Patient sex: M
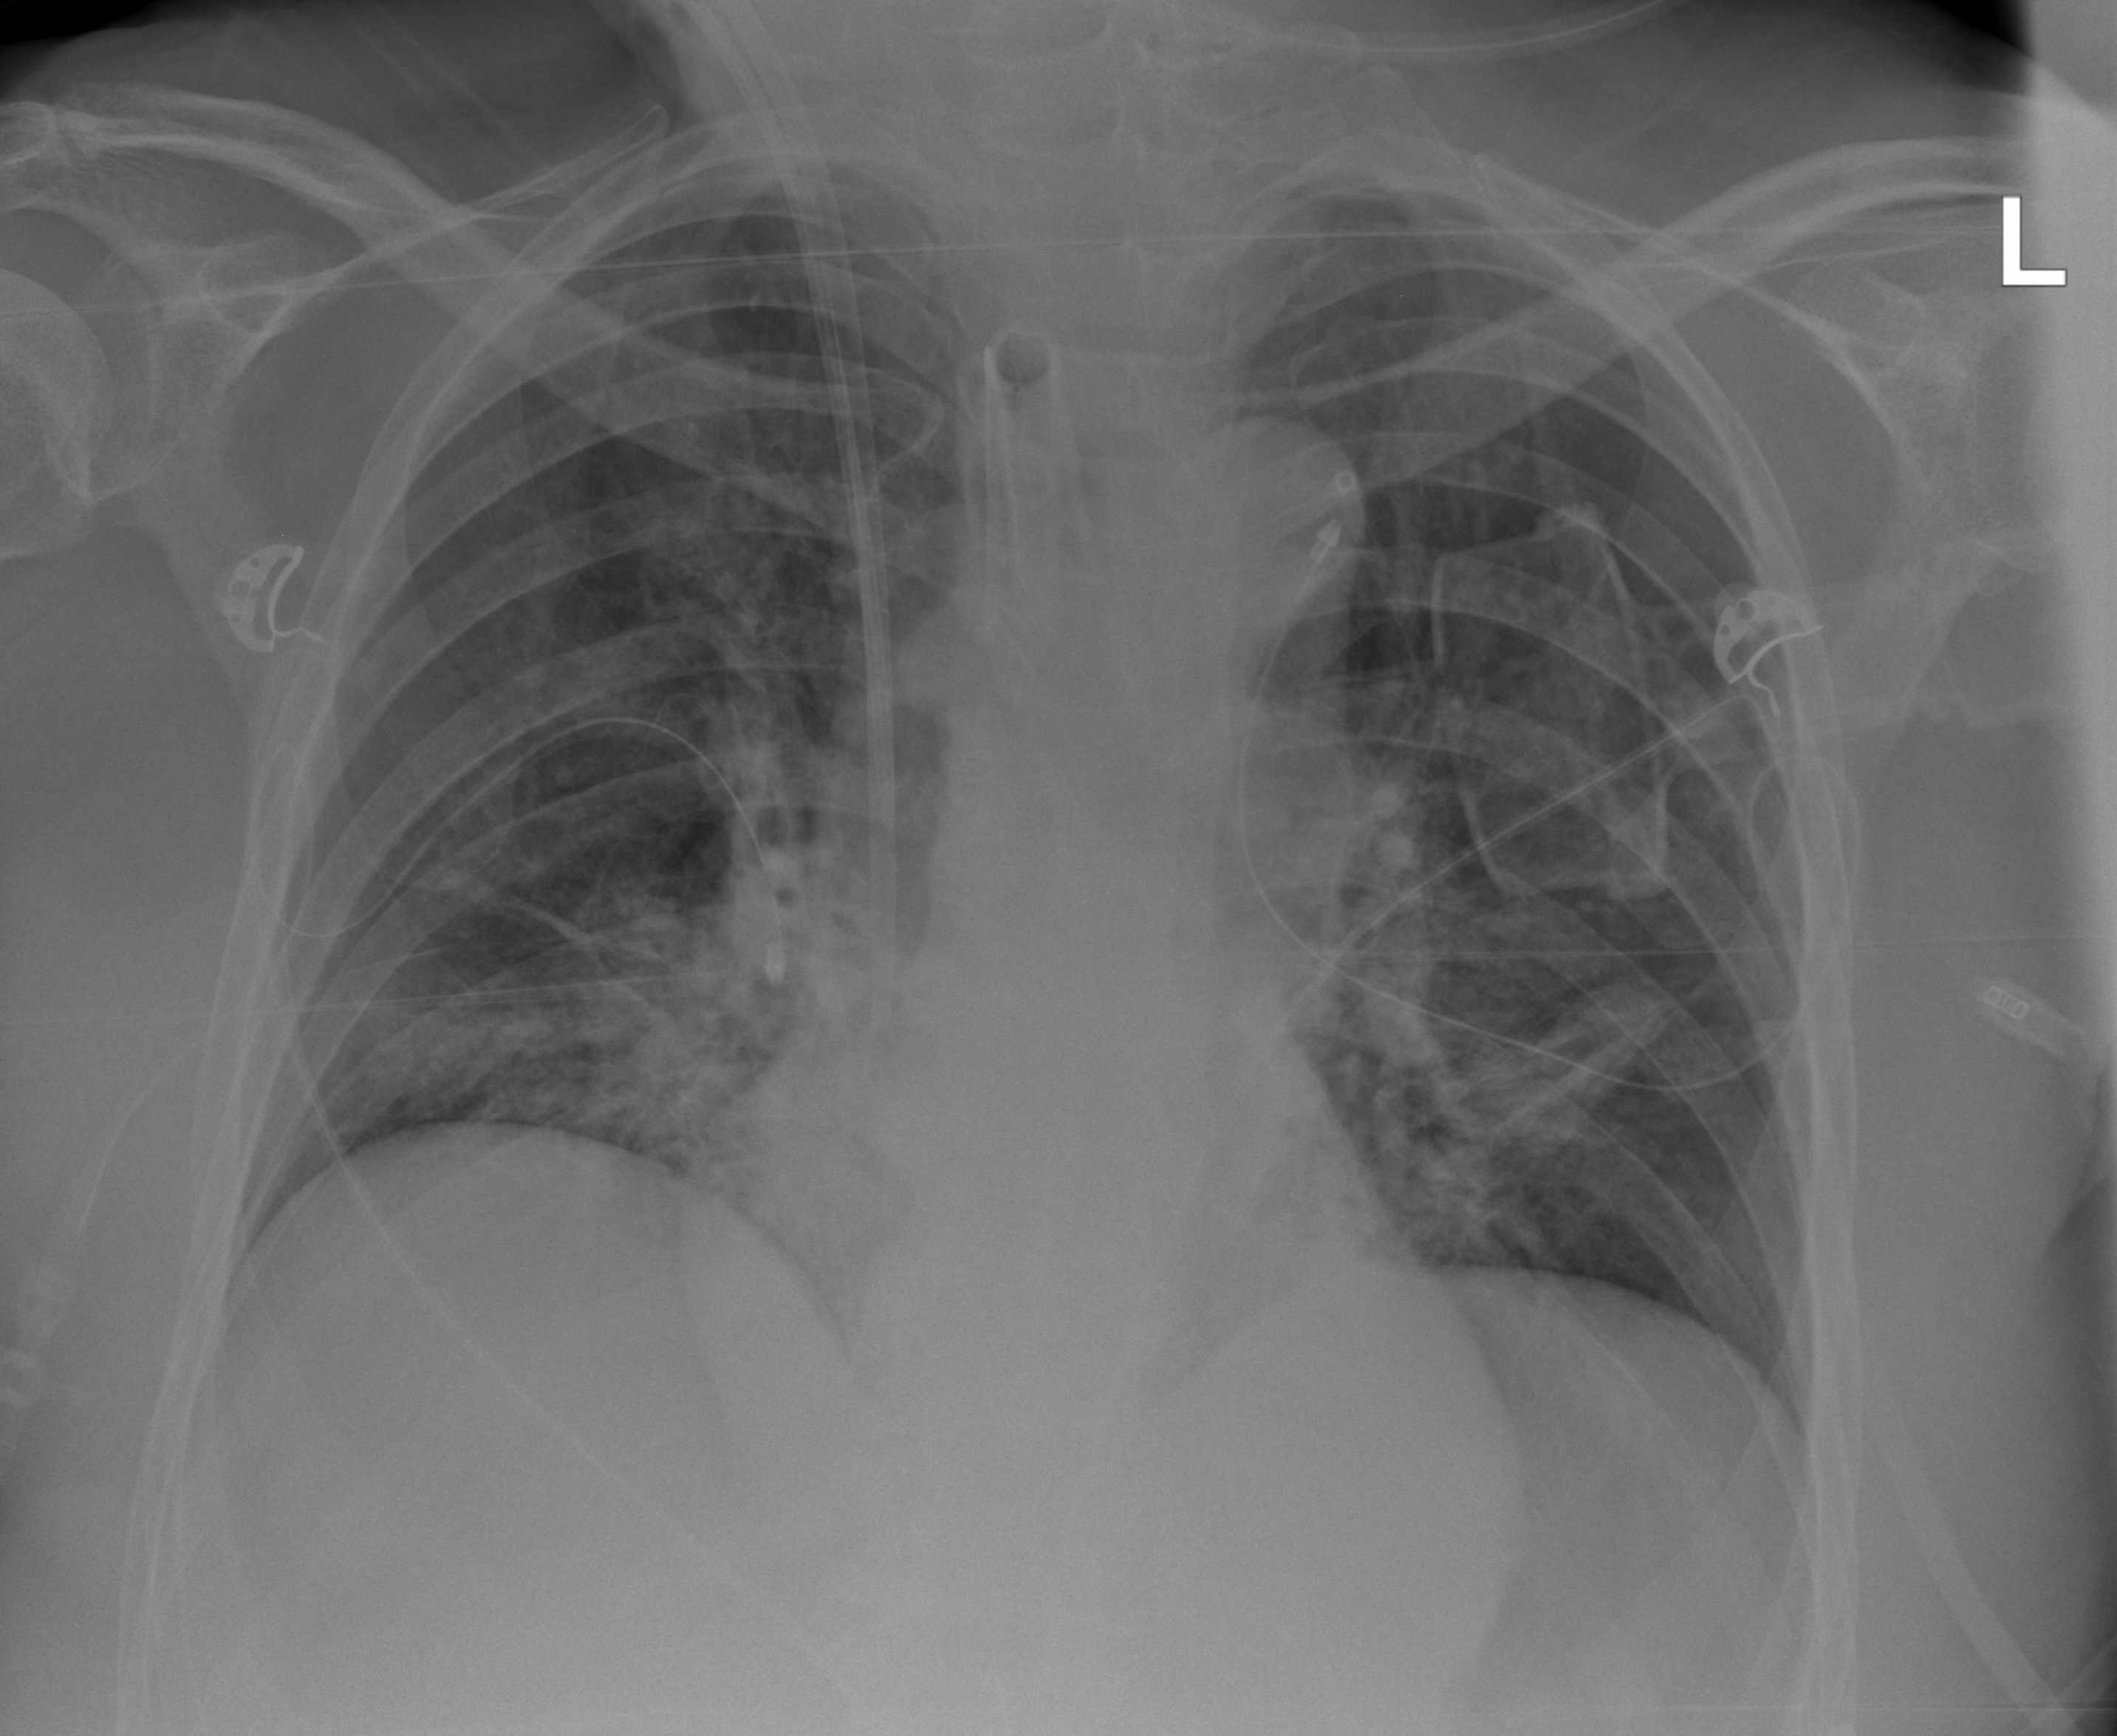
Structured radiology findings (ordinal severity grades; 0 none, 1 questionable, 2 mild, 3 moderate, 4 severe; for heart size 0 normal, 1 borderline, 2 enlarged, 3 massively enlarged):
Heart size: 0
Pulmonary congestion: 0
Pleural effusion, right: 0
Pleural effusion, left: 0
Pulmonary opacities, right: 2
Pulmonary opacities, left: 0
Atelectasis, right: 2
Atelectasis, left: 2